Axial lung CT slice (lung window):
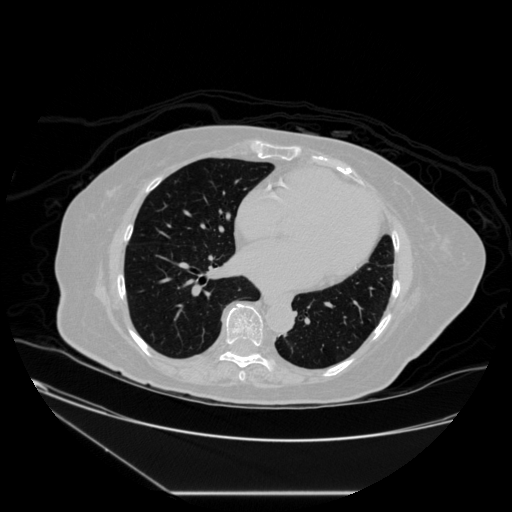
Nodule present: no